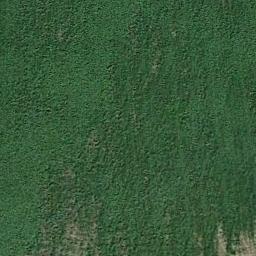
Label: meadow